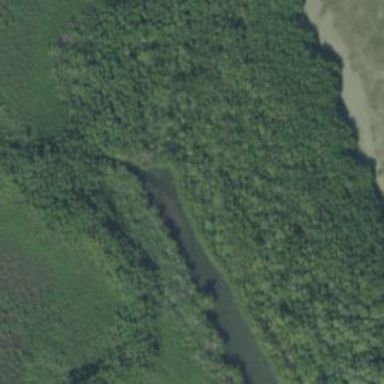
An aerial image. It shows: Mangrove wetland area.